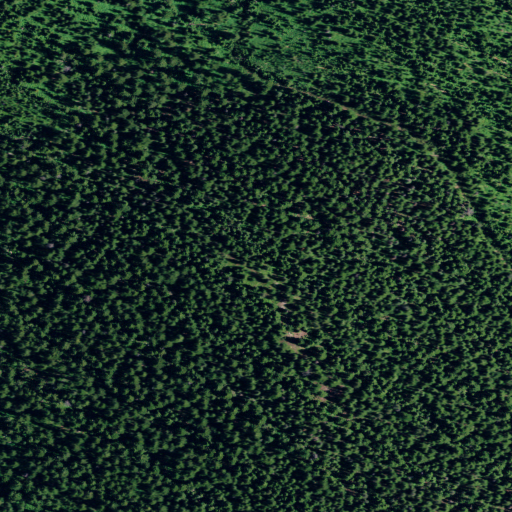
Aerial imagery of mountain in Idaho named Cornwall Point containing only evergreen forest